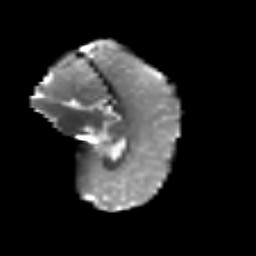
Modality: T2w
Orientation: sagittal
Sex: male
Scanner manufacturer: siemens
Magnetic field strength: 3 T
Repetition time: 5 s
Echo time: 0.071 s